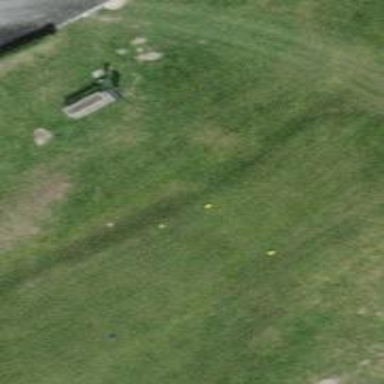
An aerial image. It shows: Golf tee.